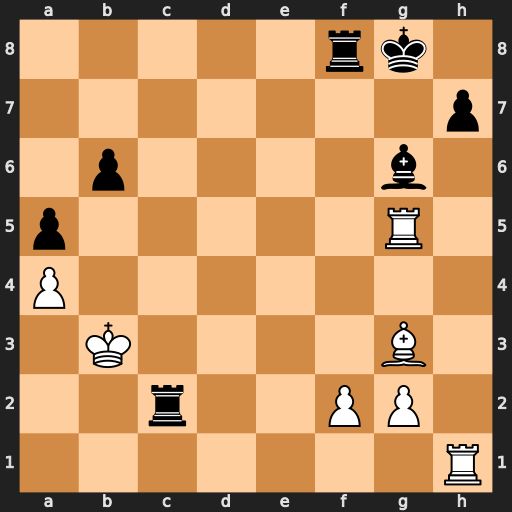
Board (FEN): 5rk1/7p/1p4b1/p5R1/P7/1K4B1/2r2PP1/7R
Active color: w
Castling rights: -
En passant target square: -
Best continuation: Rxg6+ hxg6 Kxc2